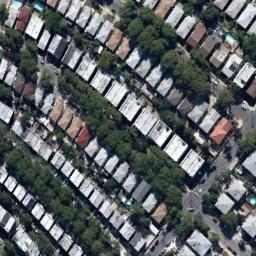
Label: residential